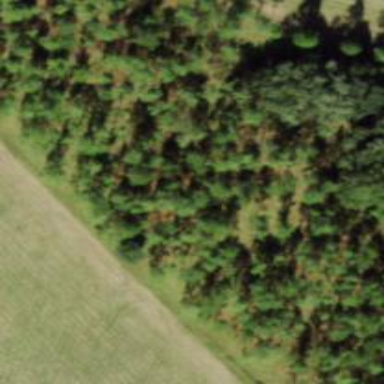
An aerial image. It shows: Forest area dominated by needle-leaved trees.